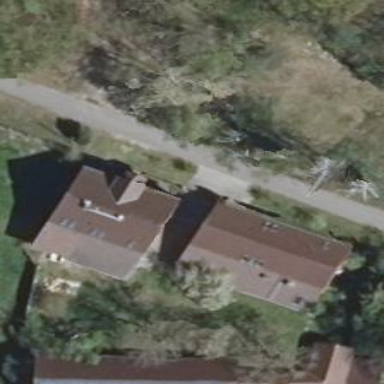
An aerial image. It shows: House with flat roof. It consists of multiple building parts.